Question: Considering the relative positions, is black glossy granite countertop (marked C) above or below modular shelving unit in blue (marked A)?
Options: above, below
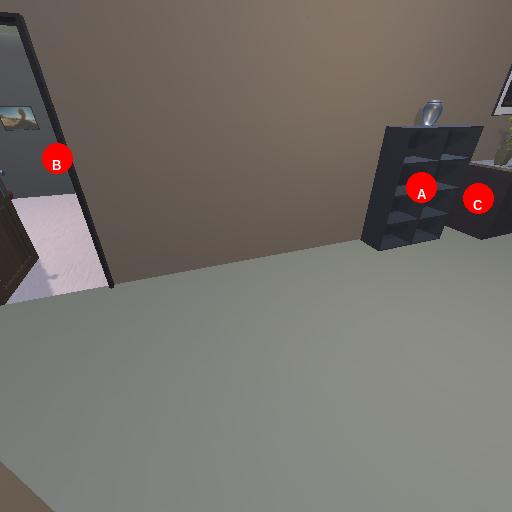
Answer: above